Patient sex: M
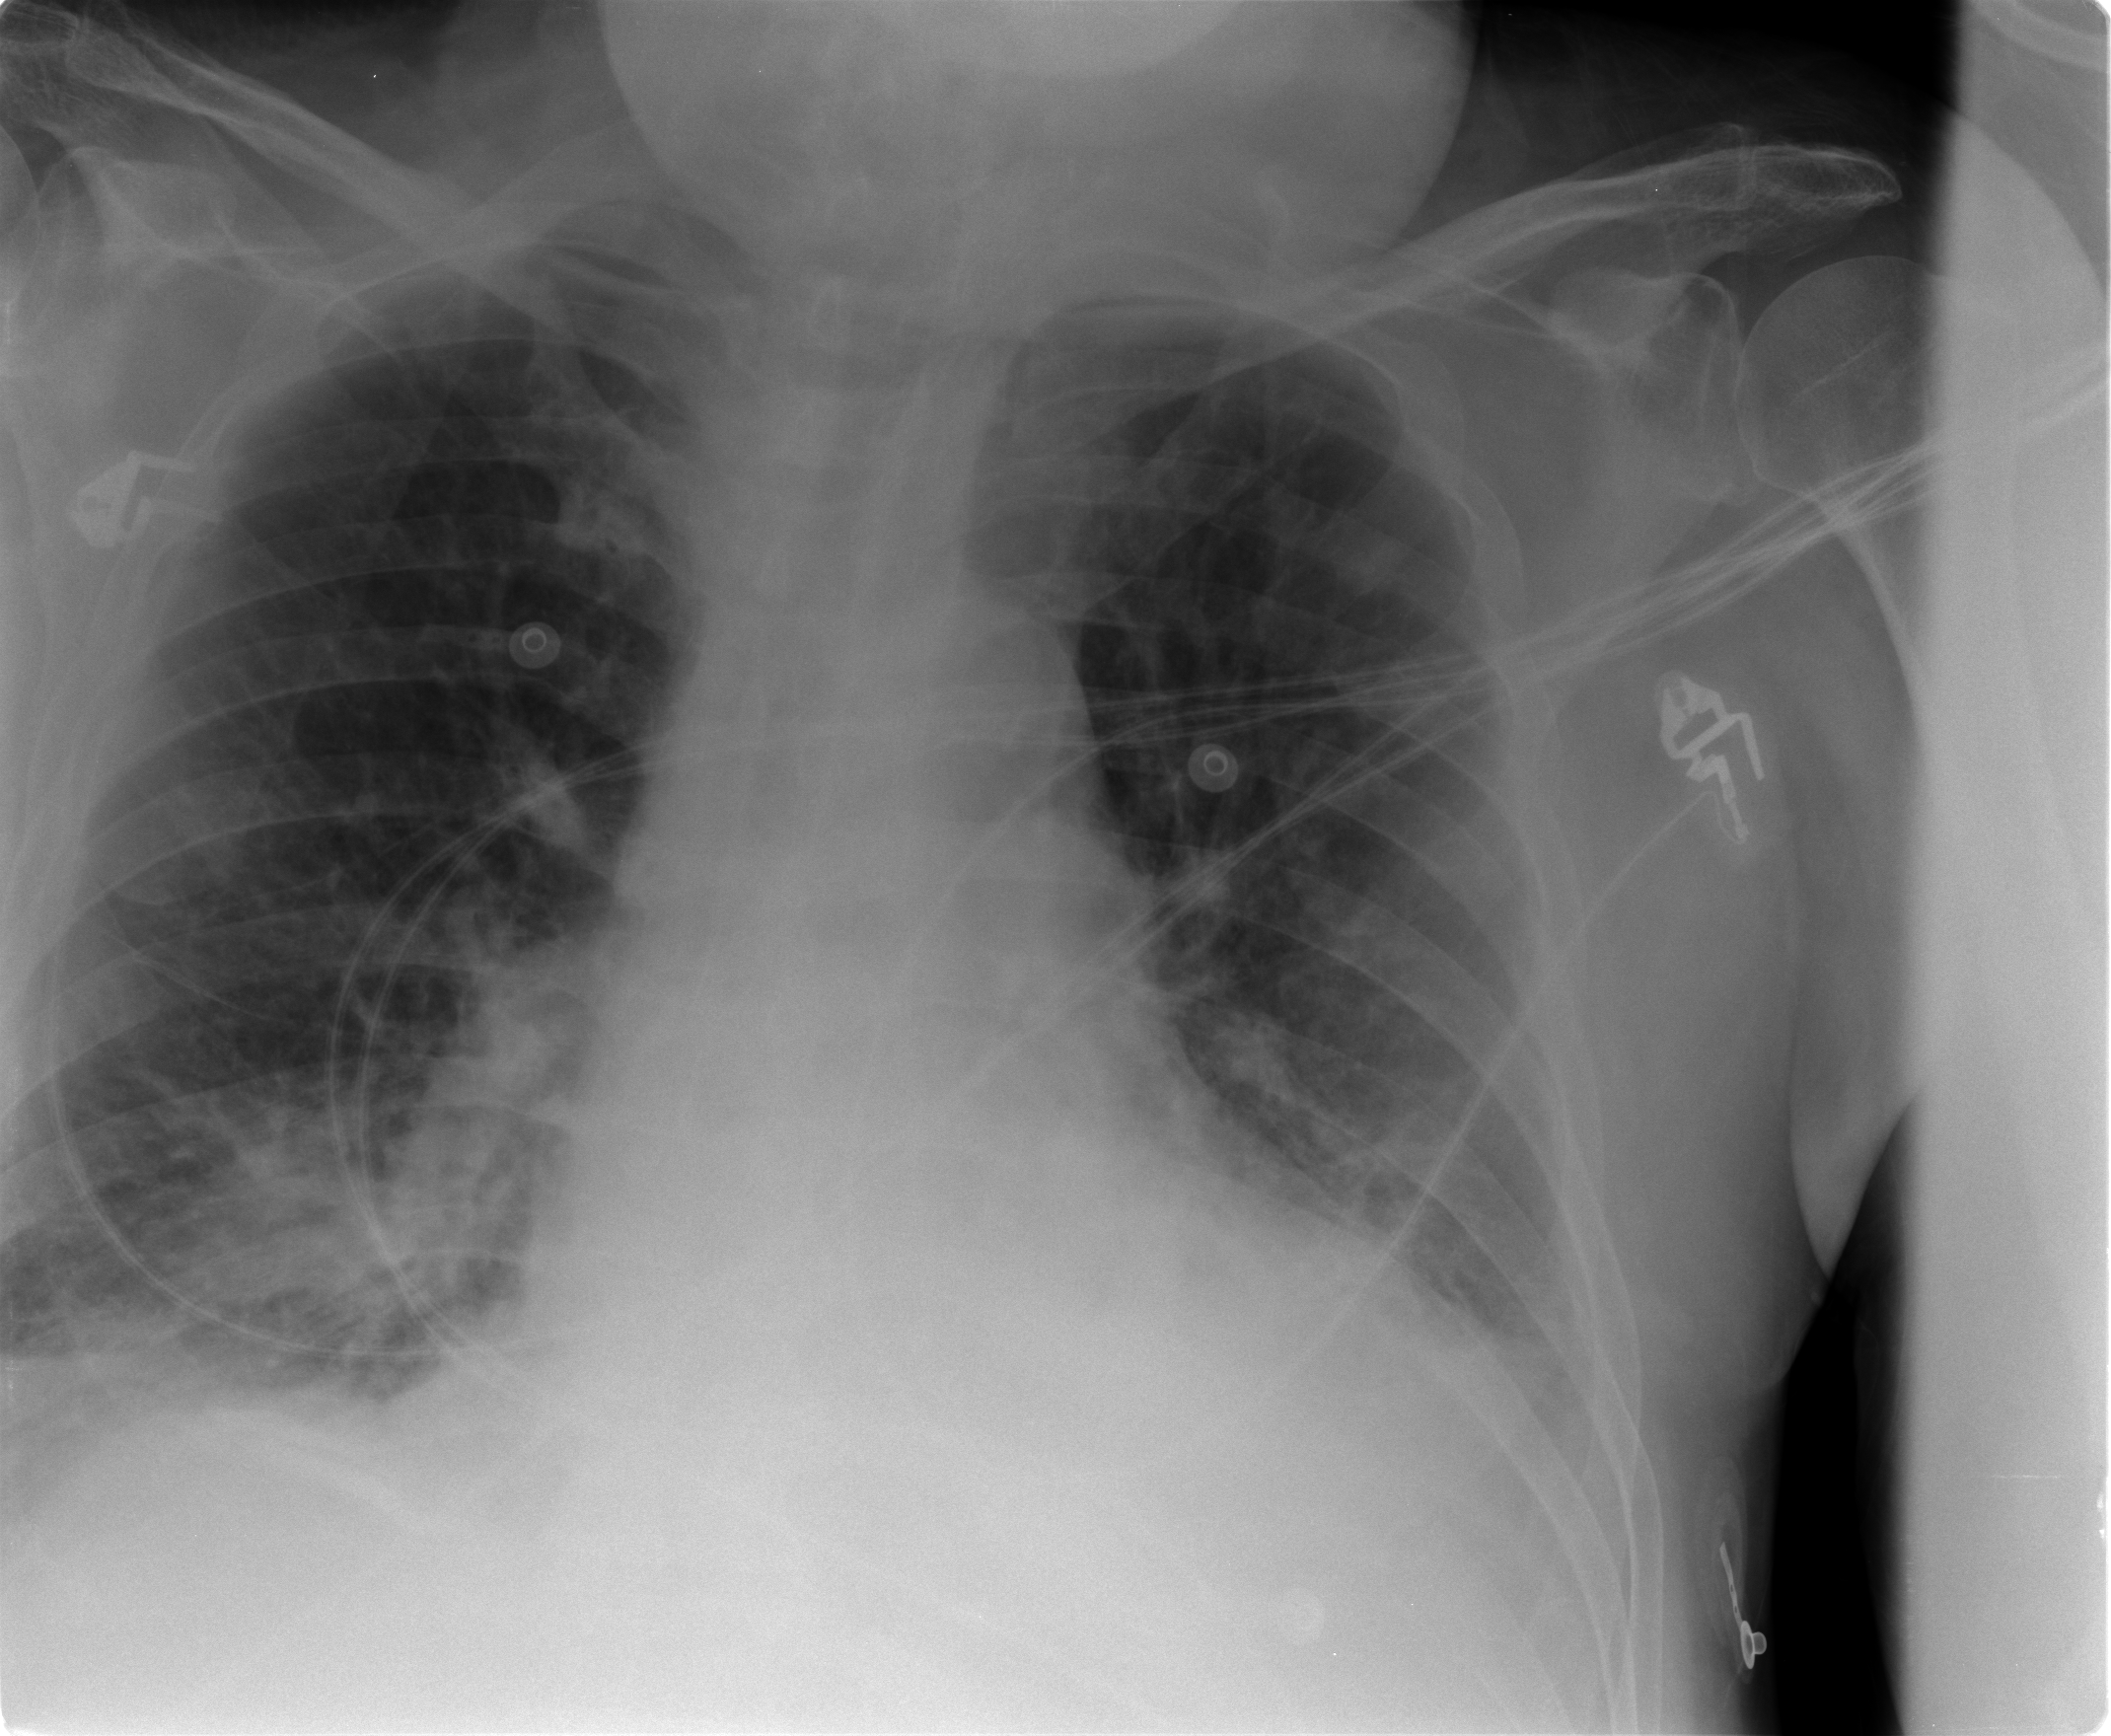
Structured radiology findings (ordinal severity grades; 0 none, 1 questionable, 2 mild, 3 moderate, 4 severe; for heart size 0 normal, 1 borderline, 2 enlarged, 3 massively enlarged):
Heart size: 2
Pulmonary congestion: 0
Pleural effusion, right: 2
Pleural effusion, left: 2
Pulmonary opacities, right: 2
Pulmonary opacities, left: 0
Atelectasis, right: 2
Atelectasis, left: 2